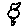
Label: bird